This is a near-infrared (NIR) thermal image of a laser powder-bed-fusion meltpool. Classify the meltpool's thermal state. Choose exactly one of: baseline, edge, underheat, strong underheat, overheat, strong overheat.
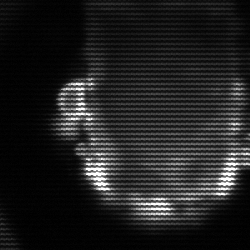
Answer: baseline